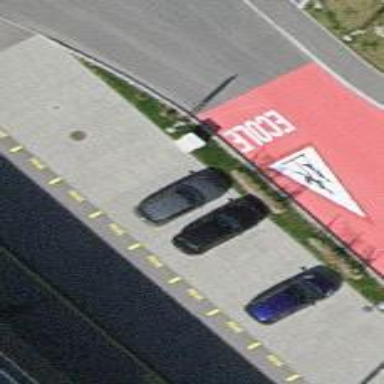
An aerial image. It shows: Parking area.